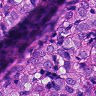
Metastatic tissue present: yes